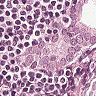
Metastatic tissue present: yes